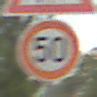
Verkehrszeichen: Geschwindigkeit50
Zusatzzeichen oben: Gegenverkehr
Umgebung: Outdoor, Suburban
Tageszeit: MorningAfternoon
Wetter: PartlyCloudy
Licht: Natural
Jahreszeit: NotSpecified
Kontrast: LowContrast